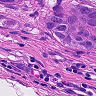
Metastatic tissue present: yes